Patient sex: M
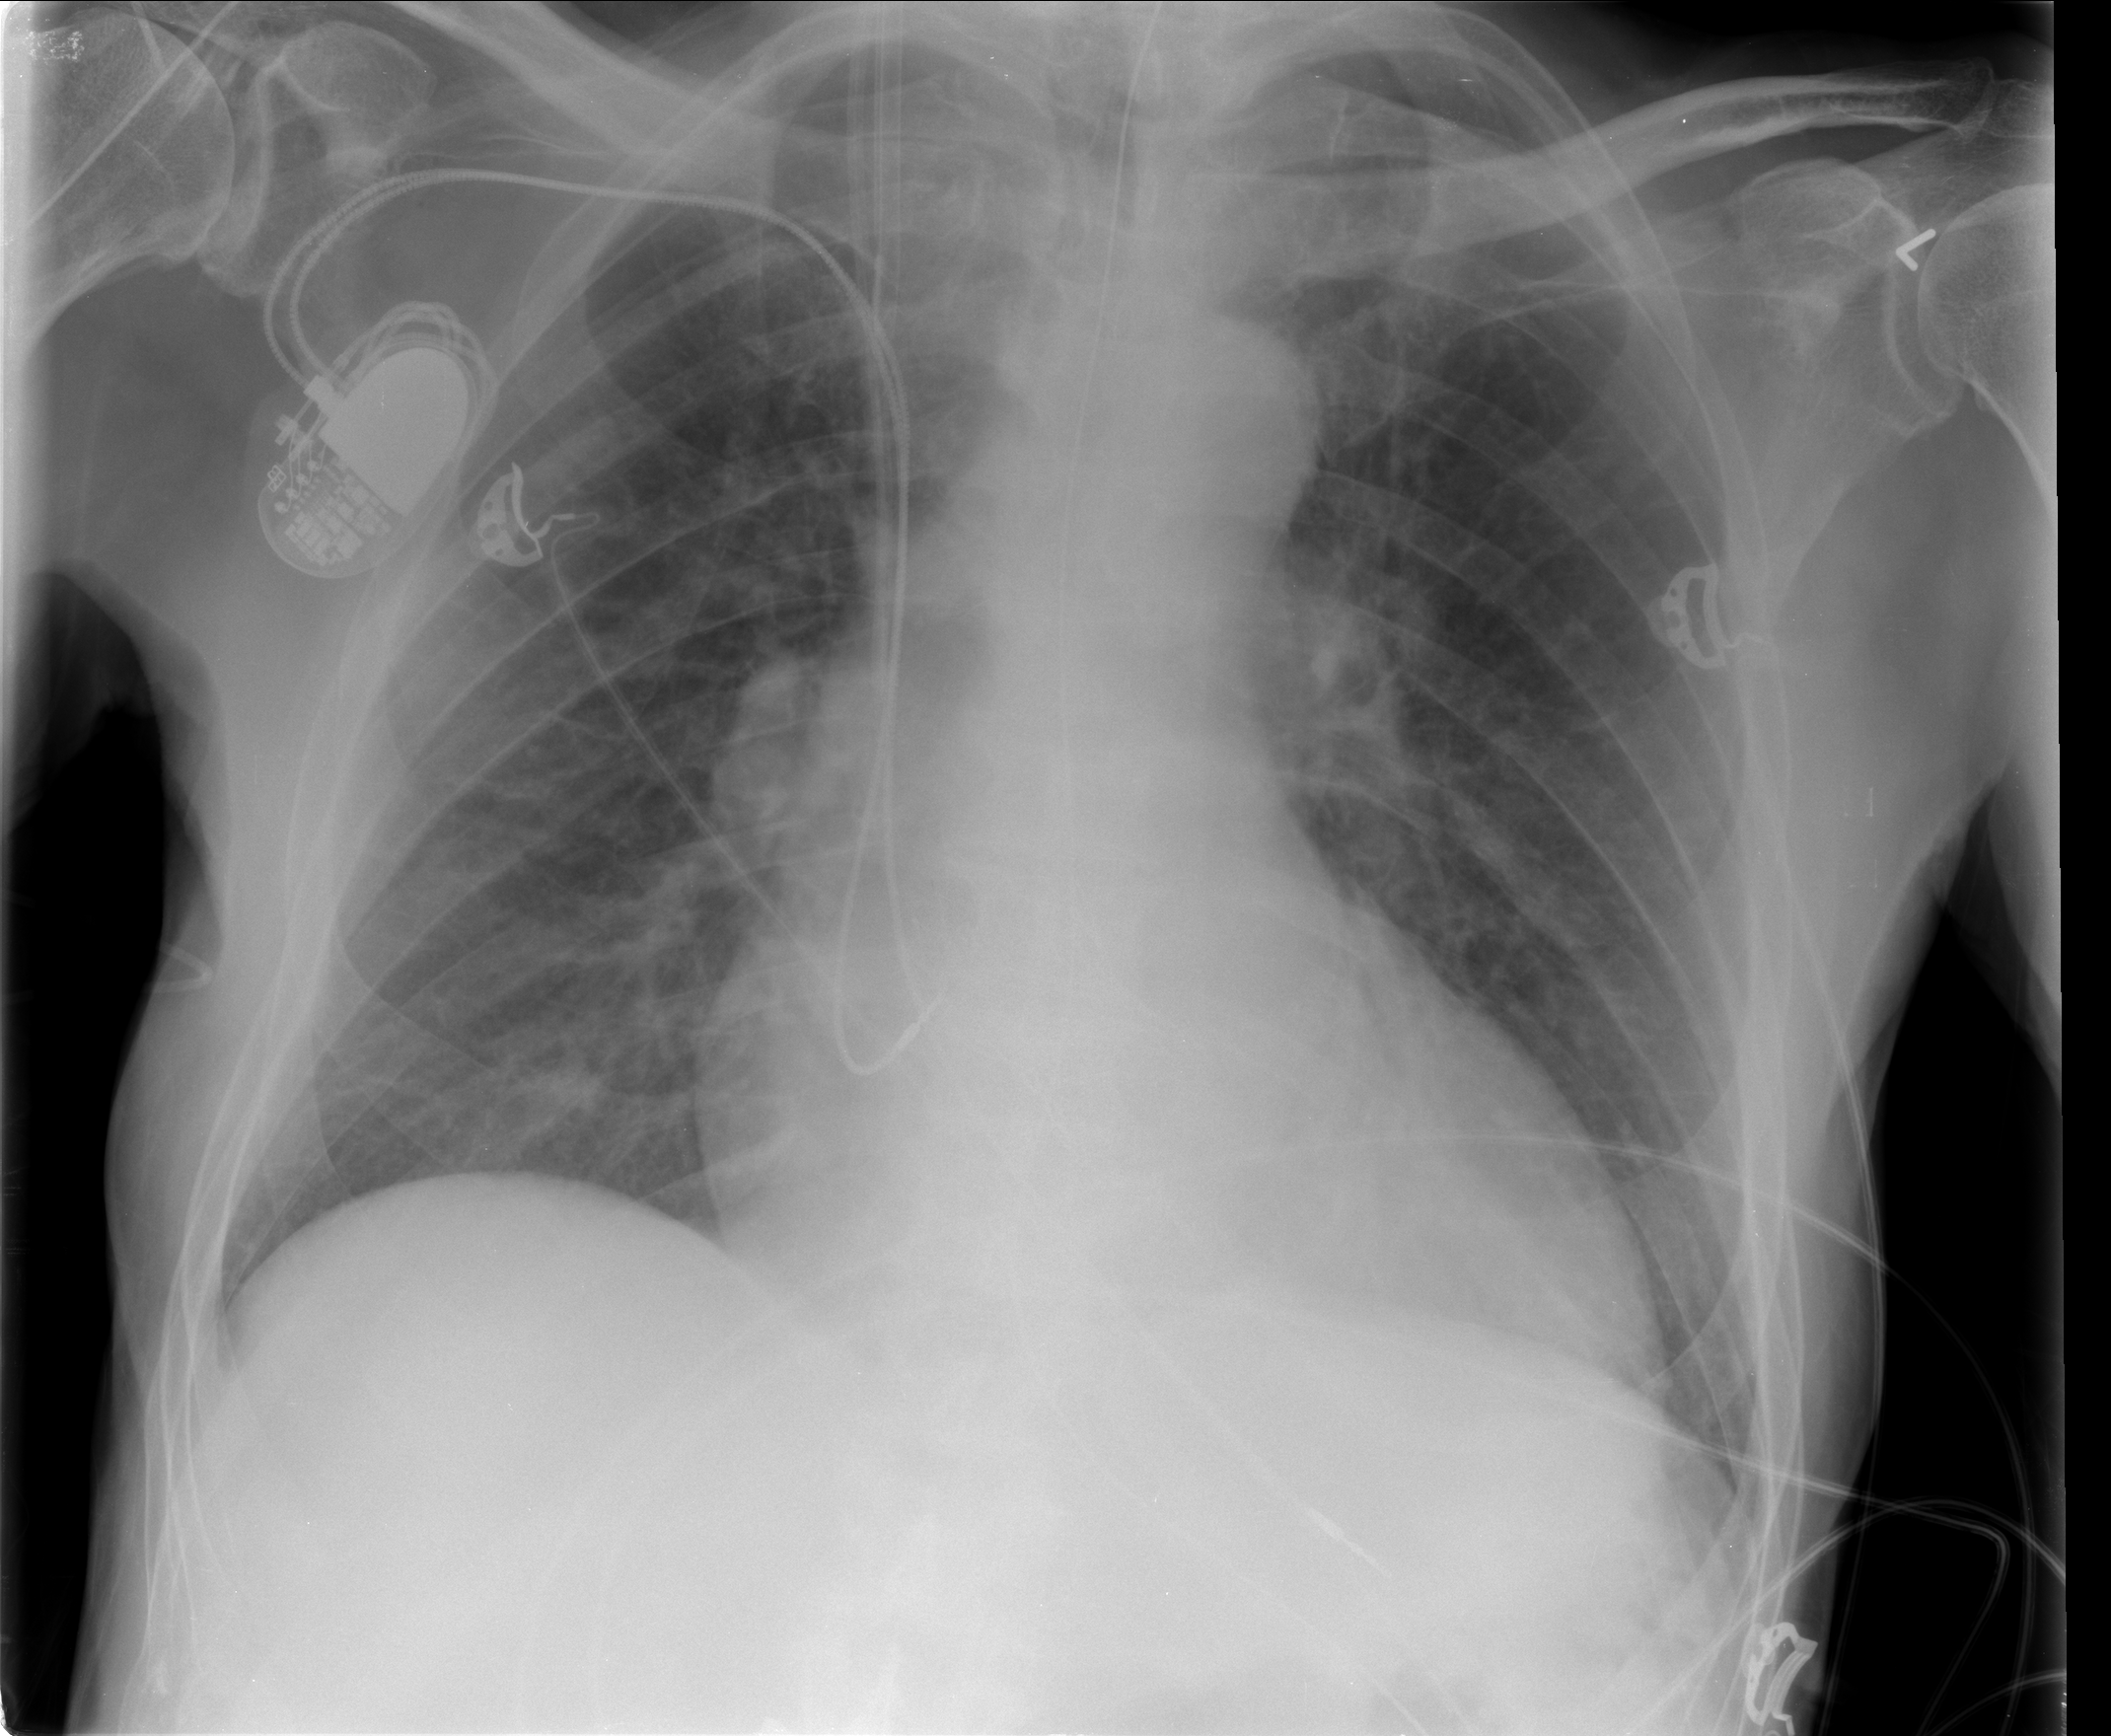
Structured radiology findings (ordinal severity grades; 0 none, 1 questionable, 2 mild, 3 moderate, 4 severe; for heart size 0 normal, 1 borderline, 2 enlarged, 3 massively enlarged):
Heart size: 2
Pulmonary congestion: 2
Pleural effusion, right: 0
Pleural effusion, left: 0
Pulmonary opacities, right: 2
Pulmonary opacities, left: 2
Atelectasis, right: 0
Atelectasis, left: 0